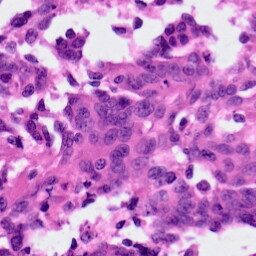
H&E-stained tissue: Ovarian